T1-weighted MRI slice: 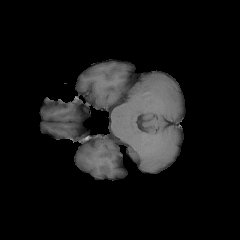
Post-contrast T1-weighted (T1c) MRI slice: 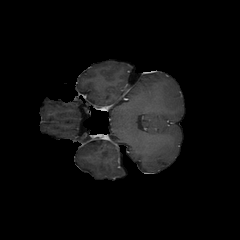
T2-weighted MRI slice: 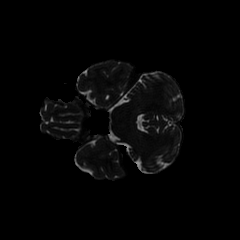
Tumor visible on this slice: no